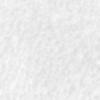
Label: no_change